Question: Hi I have two tables 'PAS_User' and 'PAS_Follow' see diagram below,

What I am struggling with is a query for MySQL where the user can only see a list of other users where the relationship id reciprocal between them.
For a reciprocal (Mutual) the 'PAS_Follow' table will have to records in, so say we have a user with and id of '1' and a user with an id of '2' the table will contain two rows of data with row 1 being:
'flow_follower_user_id = 1 && flow_followed_user_id = 2'
and row 2 being
'flow_follower_user_id = 2 && flow_followed_user_id = 1'
I have this query however it seems to show users that are not following the source user.
'''
SELECT DISTINCT PAS_Follow.folw_followed_user_id AS user_user_id, PAS_User.user_first_name, PAS_User.user_last_name, PAS_User.user_avatar_url, PAS_User.user_sector, PAS_User.user_job_type, PAS_User.user_pass_token FROM PAS_User RIGHT OUTER JOIN PAS_Follow ON PAS_User.user_user_id = PAS_Follow.folw_followed_user_id WHERE 'folw_followed_user_id' =**:id** OR 'folw_follower_user_id' =**:id** AND 'folw_deleted' = 0 ORDER BY PAS_Follow.folw_followed_user_id ASC
'''
Where '**:id**' = 1 in this example.
This is for a direct message platform so it is important that when a user initiates the list of user they only see user that have a reciprocal relationship.
Any help would be gratefully received and I hope that the explanation of the problem is complete enough.
**** ANSWER FROM BELOW ****
Hope this helps someone else
'''
SELECT foll_second.folw_follower_user_id AS user_user_id, user.user_first_name, user.user_last_name, user.user_avatar_url, user.user_job_type FROM PAS_Follow foll_first, PAS_Follow foll_second, PAS_User user WHERE foll_first.folw_follower_user_id = foll_second.folw_followed_user_id AND foll_second.folw_follower_user_id = foll_first.folw_followed_user_id AND foll_first.folw_follower_user_id =:id AND foll_second.folw_follower_user_id = USER .user_user_id
'''
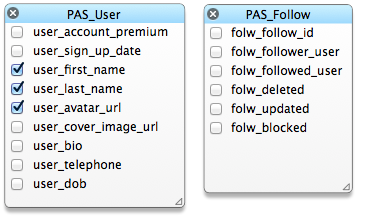
Answer: You're missing an id in the user's table. If you have that, and let's call it 'id', you can use this:
'''
SELECT *
foll_second.folw_follower_user_id AS user_user_id,
user.user_first_name,
user.user_last_name,
user.user_avatar_url,
user.user_job_type
FROM
PAS_Follow foll_first,
PAS_Follow foll_second,
PAS_User user
WHERE
foll_first.folw_follower_user = foll_second.folw_followed_user
AND foll_second.folw_follower_user = foll_first.folw_followed_user
AND foll_first.folw_follower_user = **:id**
AND foll_second.folw_follower_user = user.id;
'''
Which will give you a list of combinations of the two linking relations, and the user that is connected to '**:id**' by those relations.
This selects from all possible combinations of two follow-relations and a user those that correspond to something you want, which means:
- - - -